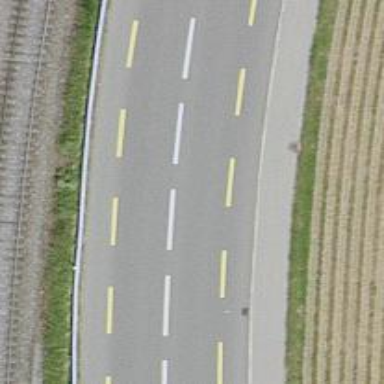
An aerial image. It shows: Secondary road with asphalt surface. There is cycle lane and sidewalk on the left side.